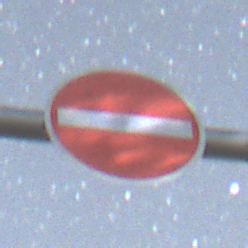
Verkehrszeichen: VerbotDerEinfahrt
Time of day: Night
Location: Outdoor (Nature)
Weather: Clear
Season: NotSpecified
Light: Natural